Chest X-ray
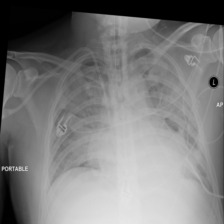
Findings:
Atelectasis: negative
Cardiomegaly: negative
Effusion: negative
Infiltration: negative
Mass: negative
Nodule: negative
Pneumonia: negative
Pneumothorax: negative
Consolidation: negative
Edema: positive
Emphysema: negative
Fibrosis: negative
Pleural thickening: negative
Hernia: negative